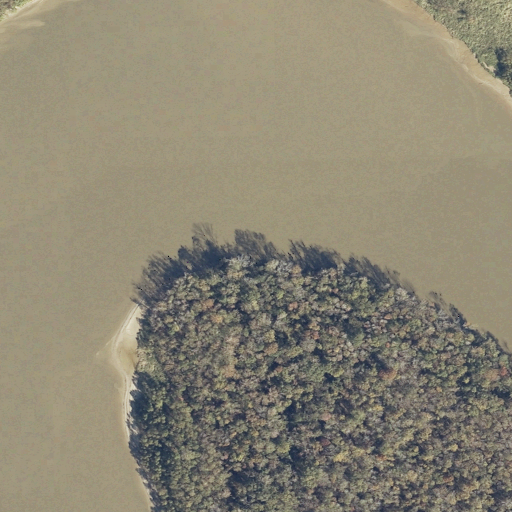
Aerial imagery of cape in Alabama named White Horse Point containing open water, woody wetlands, and herbaceous wetlands